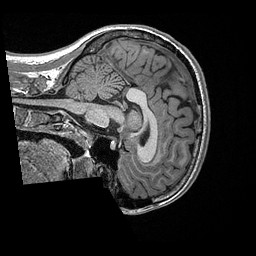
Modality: T1w
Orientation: sagittal
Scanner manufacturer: ge
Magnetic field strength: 3 T
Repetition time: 2.349 s
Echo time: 0.002968 s